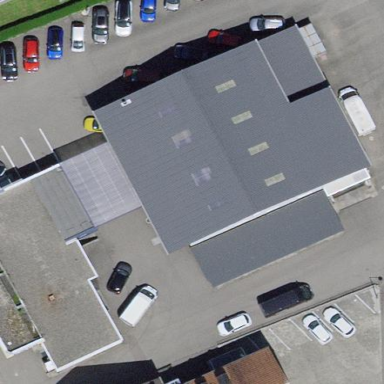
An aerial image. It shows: Building housing car repair shop that also sells cars.